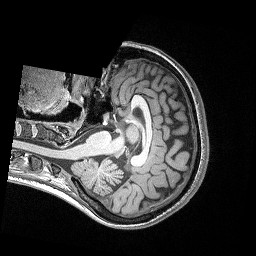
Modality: T1w
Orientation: axial
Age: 22
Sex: female
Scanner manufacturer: siemens
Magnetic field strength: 3 T
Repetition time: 2.4 s
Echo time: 0.03 s